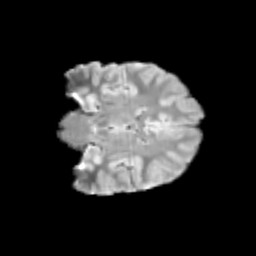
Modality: T2w
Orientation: coronal
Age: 10
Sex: male
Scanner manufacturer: siemens
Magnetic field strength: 3 T
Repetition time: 3.8 s
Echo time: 0.07 s